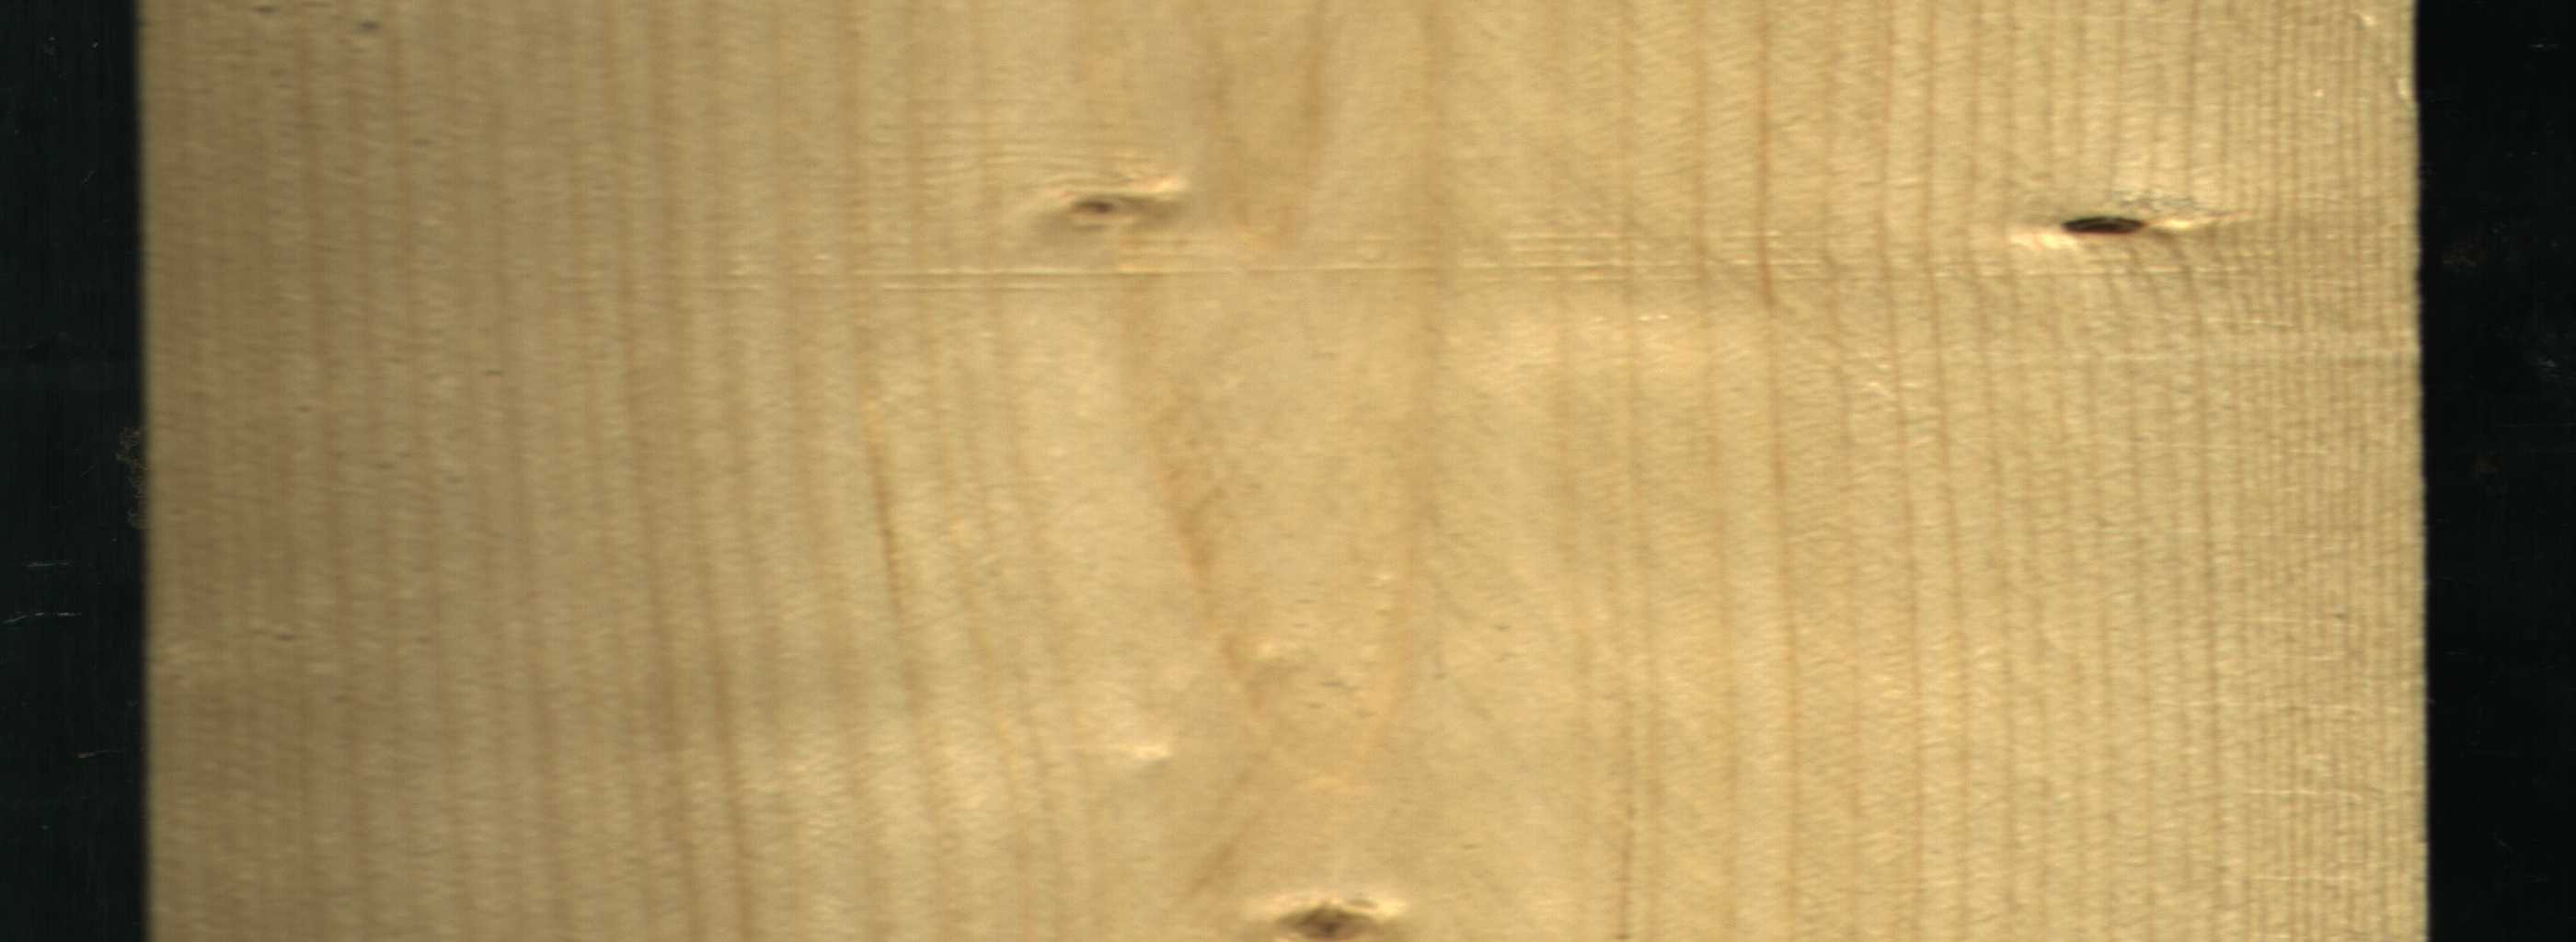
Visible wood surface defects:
Dead_Knot
Live_Knot
Live_Knot